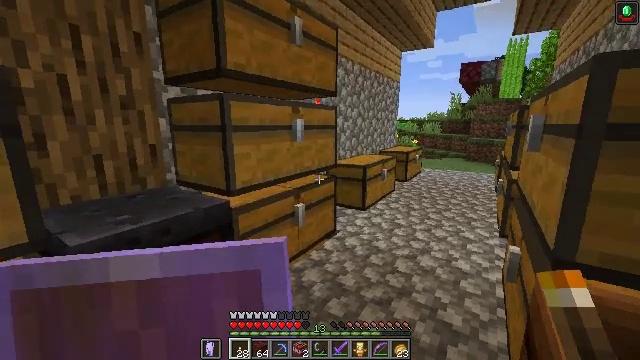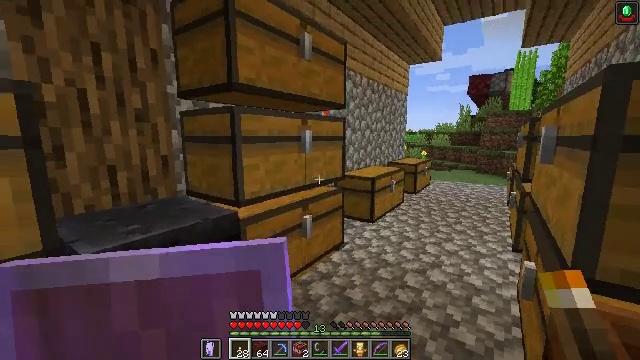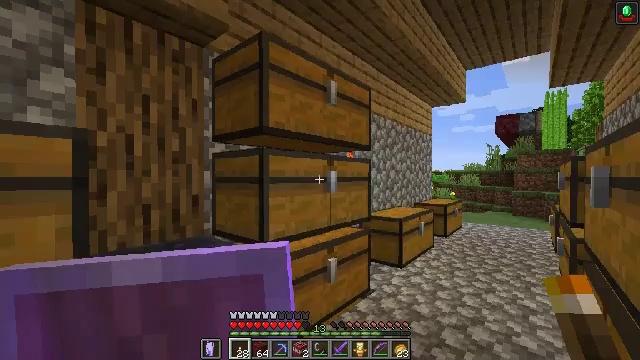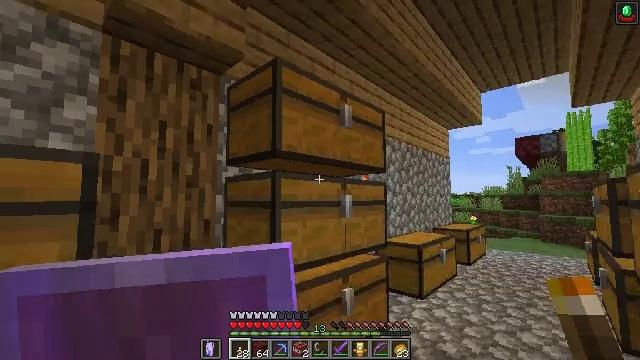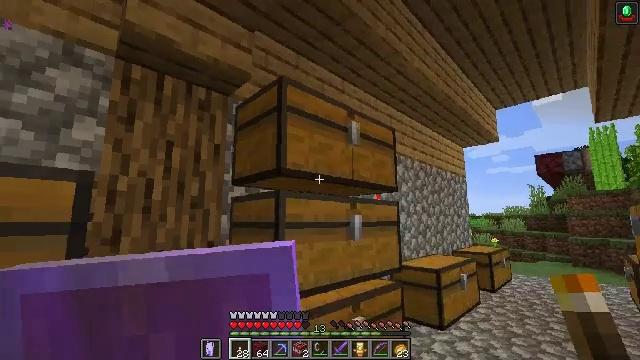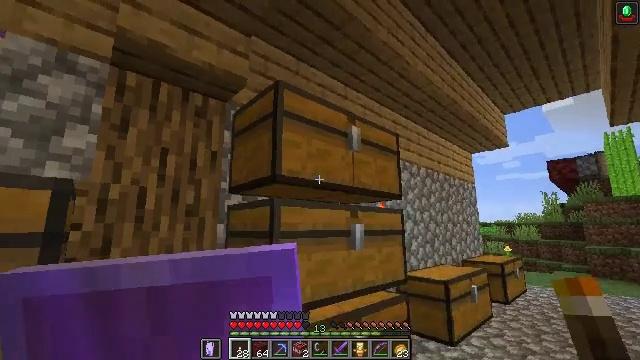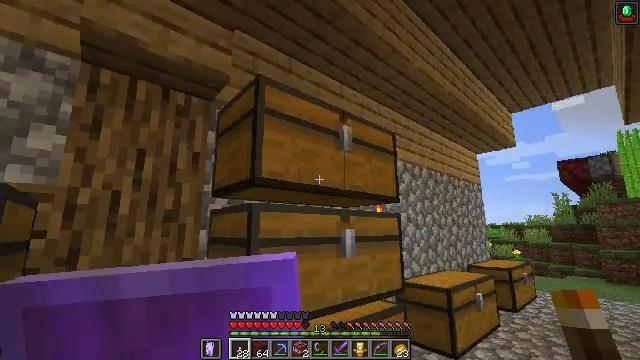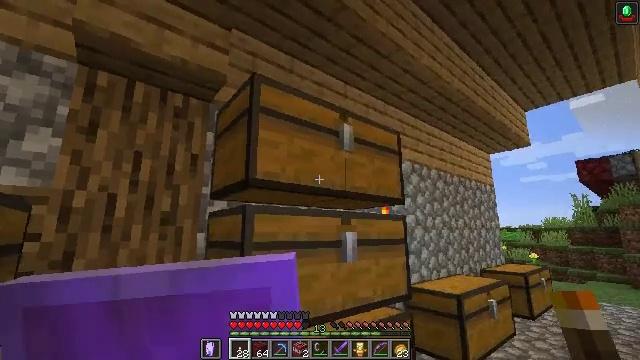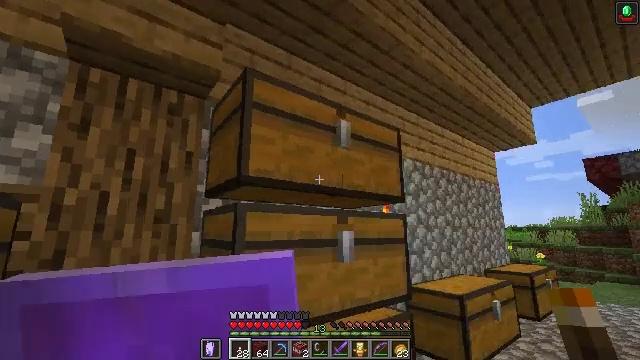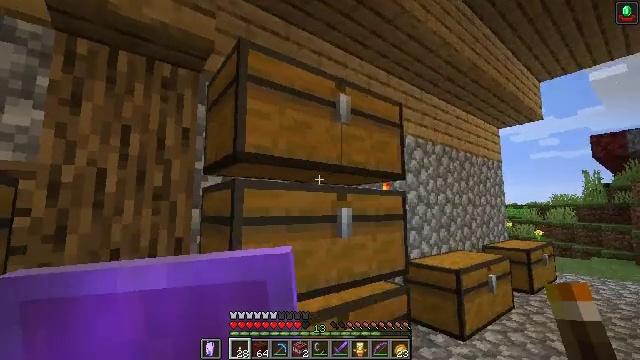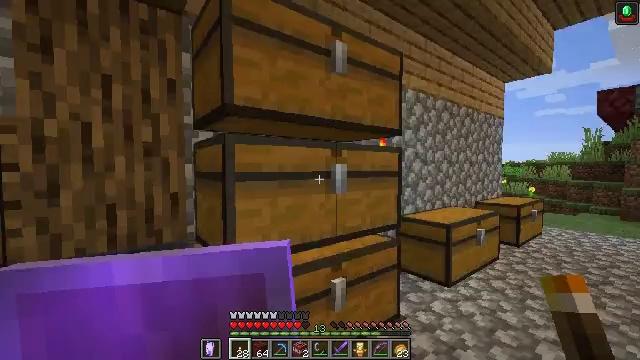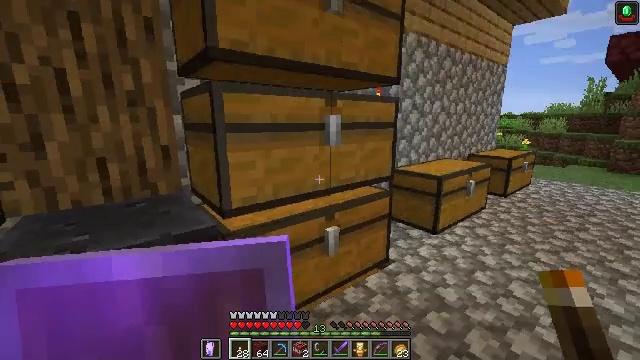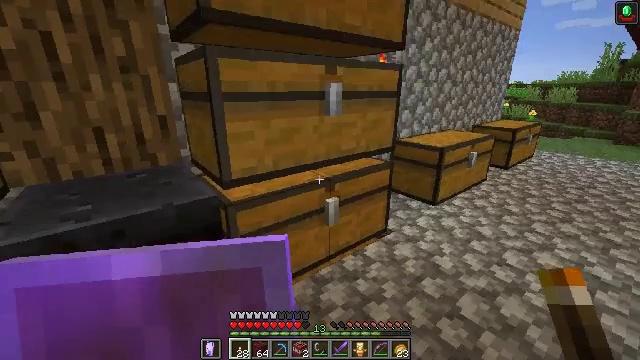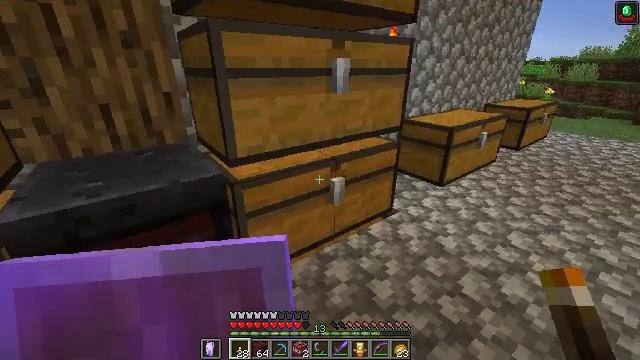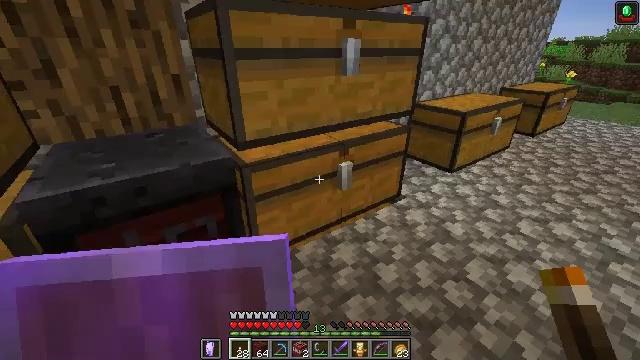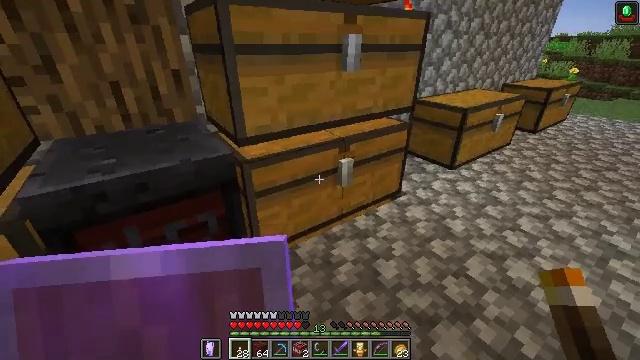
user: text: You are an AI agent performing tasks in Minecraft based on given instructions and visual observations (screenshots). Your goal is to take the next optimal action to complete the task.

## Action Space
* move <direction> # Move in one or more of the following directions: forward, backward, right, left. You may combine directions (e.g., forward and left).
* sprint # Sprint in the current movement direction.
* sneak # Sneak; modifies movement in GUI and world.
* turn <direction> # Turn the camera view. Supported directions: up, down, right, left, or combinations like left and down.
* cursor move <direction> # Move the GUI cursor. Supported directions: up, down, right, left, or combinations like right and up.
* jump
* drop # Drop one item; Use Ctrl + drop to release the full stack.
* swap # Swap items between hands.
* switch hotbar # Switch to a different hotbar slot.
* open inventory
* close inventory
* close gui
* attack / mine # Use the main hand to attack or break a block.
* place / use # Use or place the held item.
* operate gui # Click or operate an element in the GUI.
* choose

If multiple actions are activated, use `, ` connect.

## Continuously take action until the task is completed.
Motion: motion action
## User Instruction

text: Interact with the furnace to make netherite scrap.
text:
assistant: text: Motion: turn left and up
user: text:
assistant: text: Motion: move forward, turn left and up
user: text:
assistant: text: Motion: move forward and move right, turn left and up
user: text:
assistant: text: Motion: move forward and move right, turn left and up
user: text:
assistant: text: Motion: move forward and move right, turn left and up
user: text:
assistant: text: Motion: move forward and move right, turn left
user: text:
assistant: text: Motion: turn left
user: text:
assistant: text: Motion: no_op
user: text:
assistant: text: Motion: turn down
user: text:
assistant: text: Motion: turn down
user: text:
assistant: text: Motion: turn right and down
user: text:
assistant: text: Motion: turn down
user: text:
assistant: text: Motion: turn left and down
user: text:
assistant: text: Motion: turn left and down
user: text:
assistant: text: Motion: no_op
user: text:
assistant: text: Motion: no_op
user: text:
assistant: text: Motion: turn down
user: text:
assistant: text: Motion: no_op
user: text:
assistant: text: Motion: no_op
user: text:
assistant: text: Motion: move forward, turn down
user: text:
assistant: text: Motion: move forward, turn down
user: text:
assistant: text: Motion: move forward, turn down
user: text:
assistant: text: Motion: turn down
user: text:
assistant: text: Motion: turn down
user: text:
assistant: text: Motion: turn down
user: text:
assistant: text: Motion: turn down
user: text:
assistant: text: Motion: no_op
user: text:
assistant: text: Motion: no_op
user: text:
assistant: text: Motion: turn down
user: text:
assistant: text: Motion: no_op